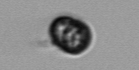
Label: Dinophyceae